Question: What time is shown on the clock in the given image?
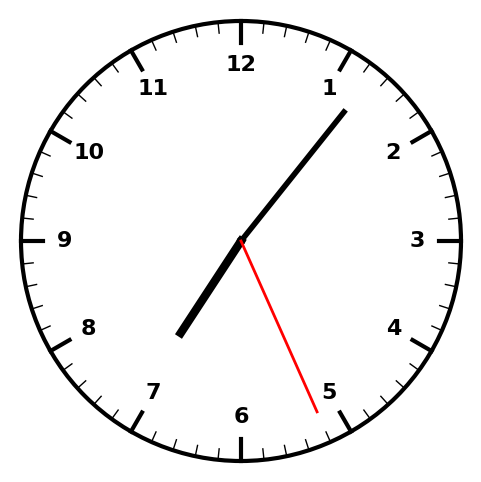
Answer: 07:06:26